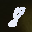
Label: 8